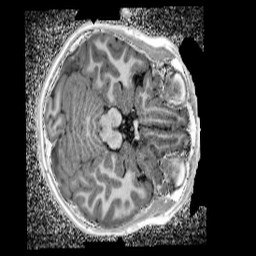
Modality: UNIT1_denoised
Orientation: axial
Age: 12
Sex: female
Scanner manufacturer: siemens
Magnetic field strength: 3 T
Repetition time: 4 s
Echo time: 0.00299 s